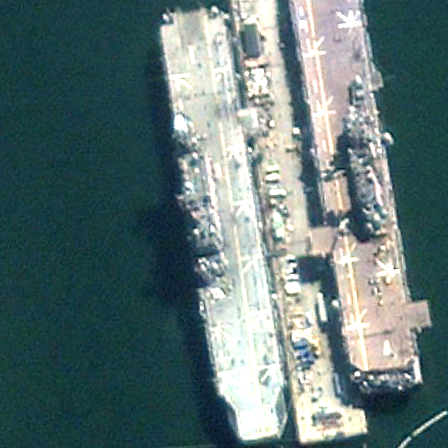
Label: assault